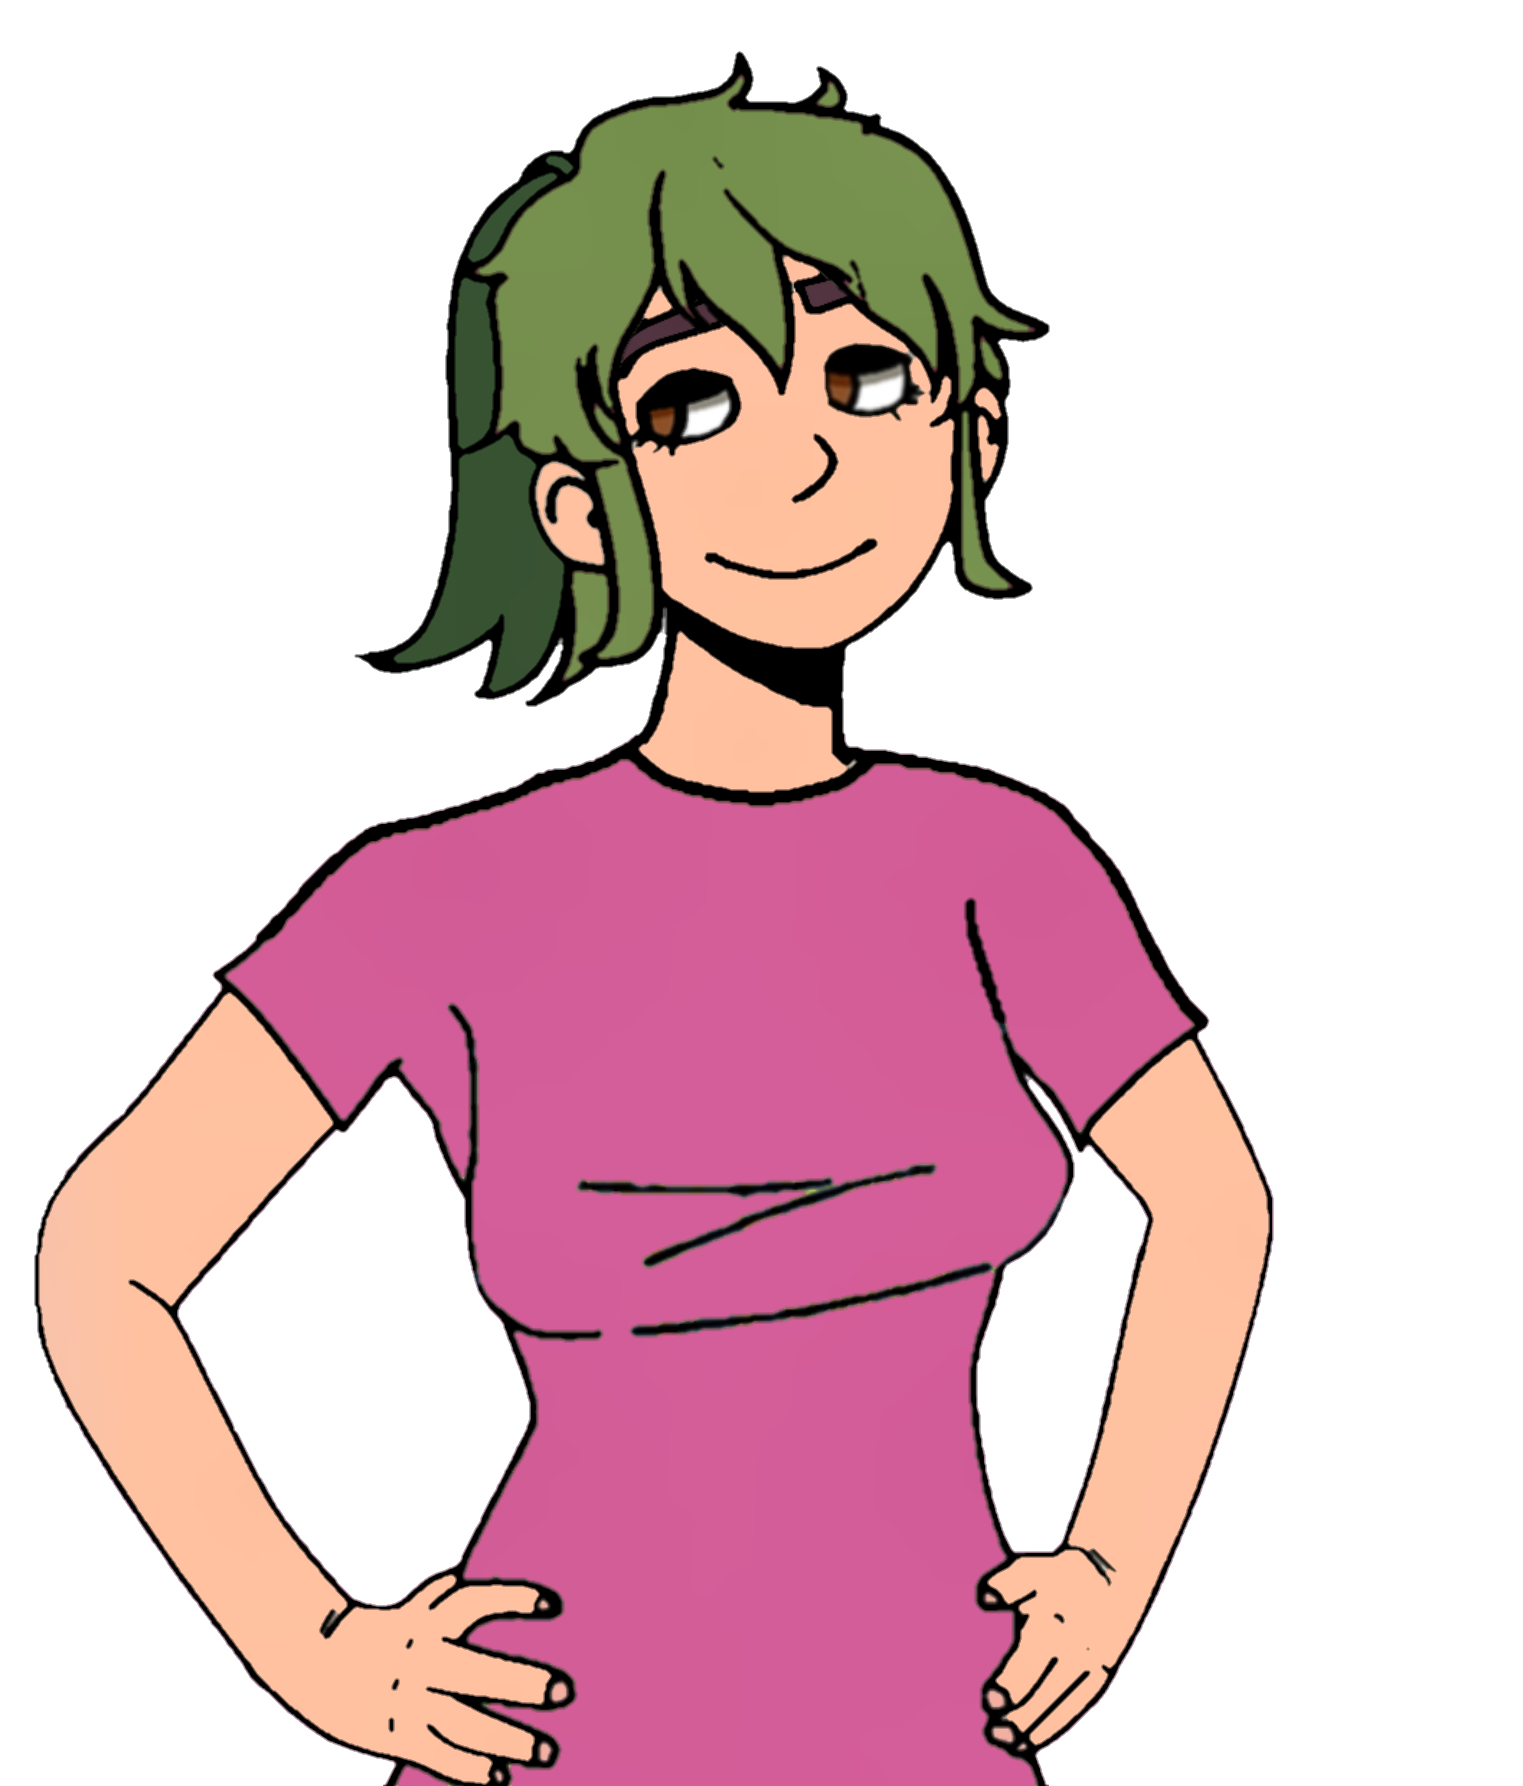
Label: 5_Ashbie_and_Enbie_Girl